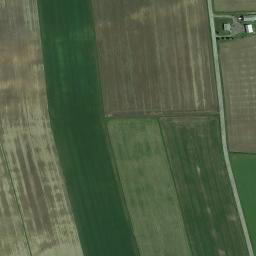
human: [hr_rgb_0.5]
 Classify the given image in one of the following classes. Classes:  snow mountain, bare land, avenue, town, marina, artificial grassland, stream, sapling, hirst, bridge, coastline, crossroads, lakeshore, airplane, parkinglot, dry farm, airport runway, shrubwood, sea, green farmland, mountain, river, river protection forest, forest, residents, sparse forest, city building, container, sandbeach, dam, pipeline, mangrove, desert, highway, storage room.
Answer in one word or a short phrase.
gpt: green farmland